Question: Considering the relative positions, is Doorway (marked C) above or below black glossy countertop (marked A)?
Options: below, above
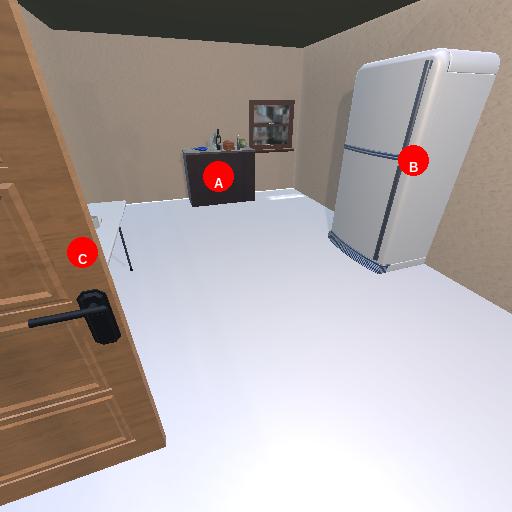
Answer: below